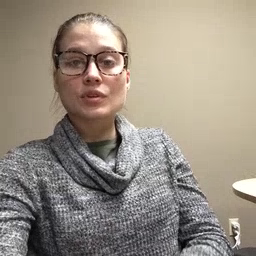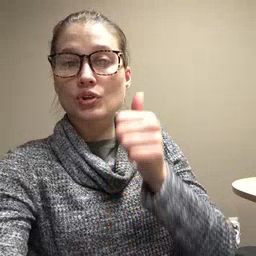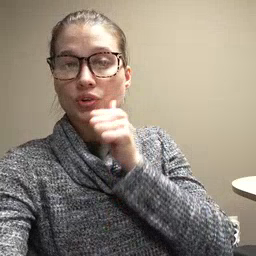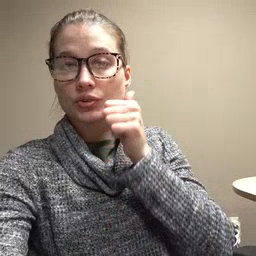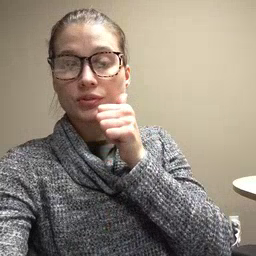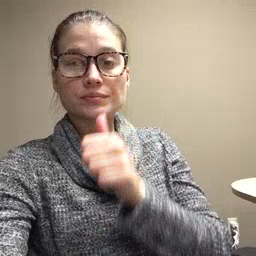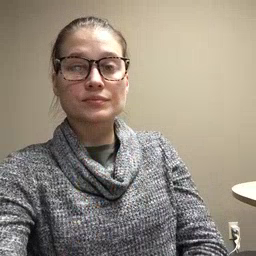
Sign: girl